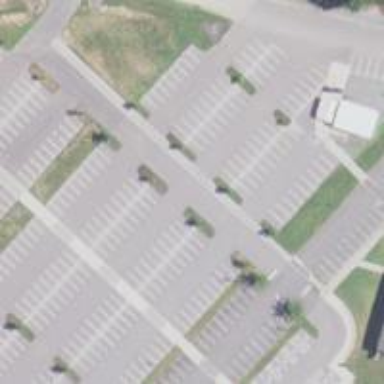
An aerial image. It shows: Parking area with gravel surface.